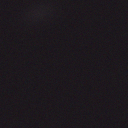
Screen state: off